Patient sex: M
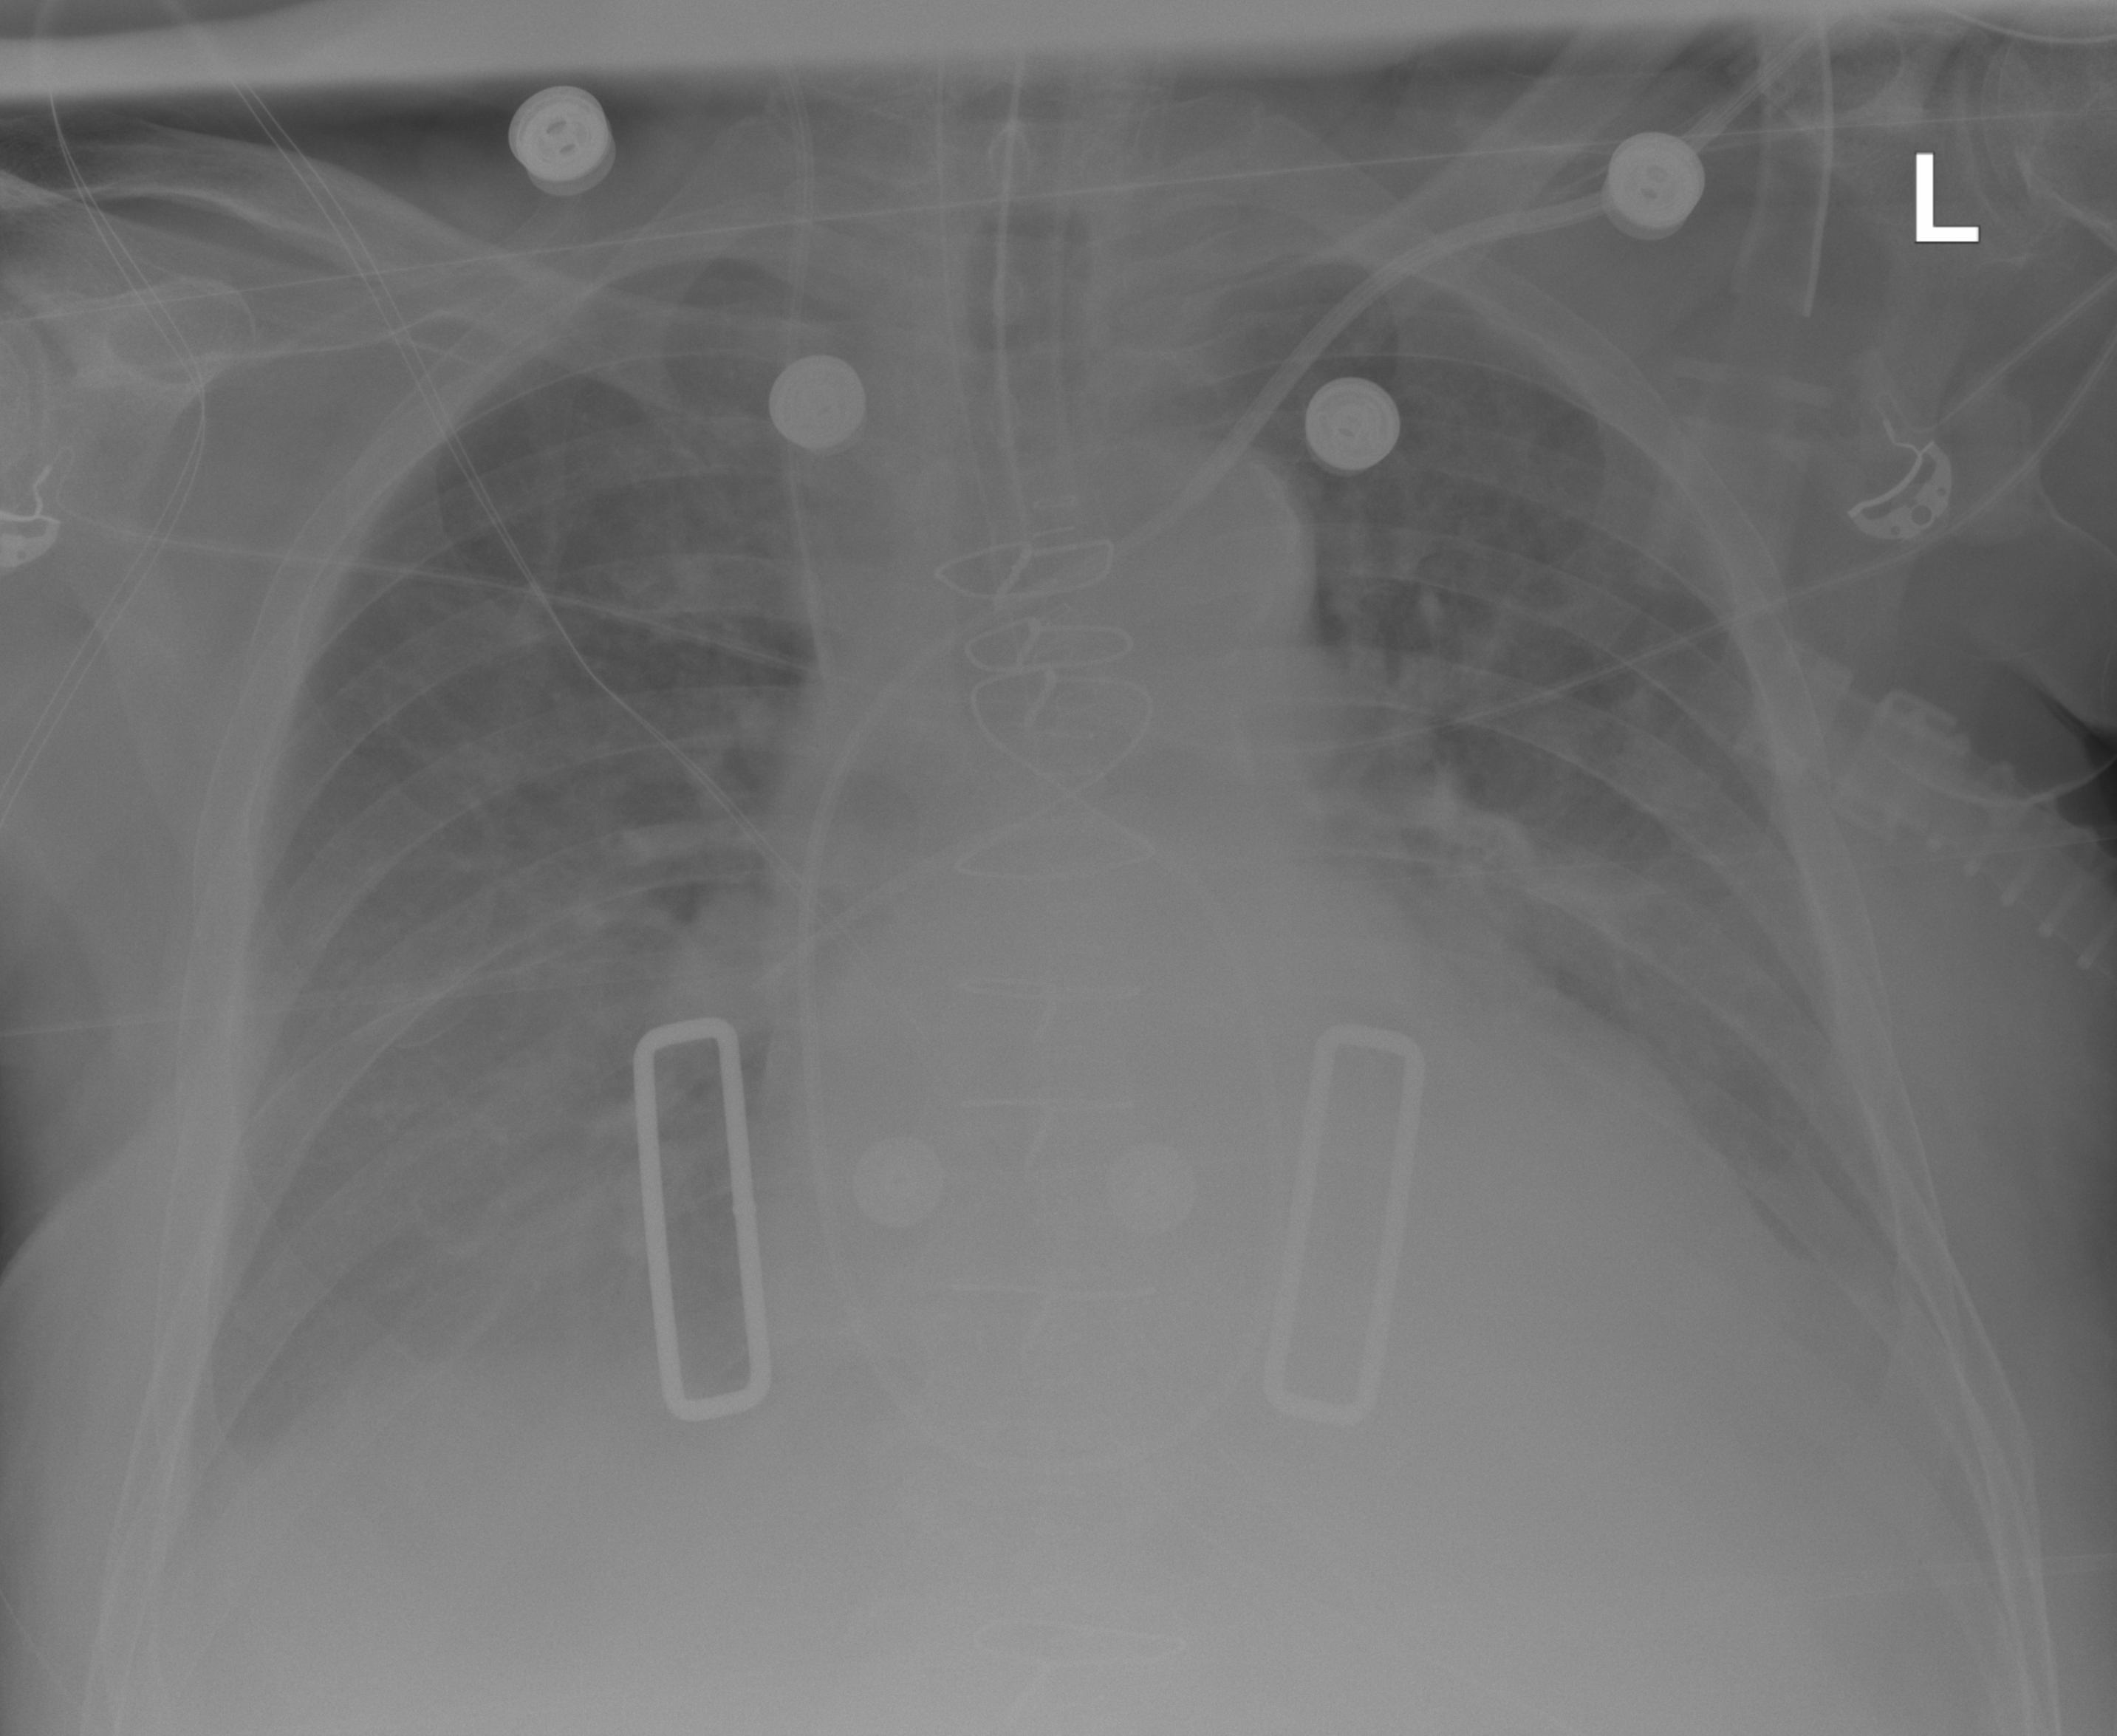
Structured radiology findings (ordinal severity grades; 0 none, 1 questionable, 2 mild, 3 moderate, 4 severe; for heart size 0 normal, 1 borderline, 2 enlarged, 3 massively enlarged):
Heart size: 2
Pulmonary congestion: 2
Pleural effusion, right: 2
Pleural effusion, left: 2
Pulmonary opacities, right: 0
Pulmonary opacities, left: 0
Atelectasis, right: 2
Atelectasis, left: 2